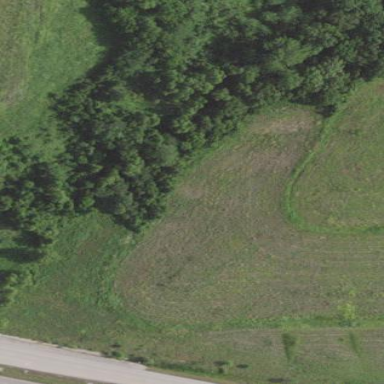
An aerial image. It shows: Woodland with evergreen needle-leaved trees.